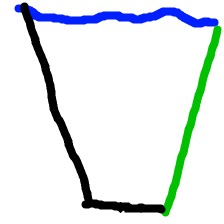
Shape: trapezoid